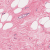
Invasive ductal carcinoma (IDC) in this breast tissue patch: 0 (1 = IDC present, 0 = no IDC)